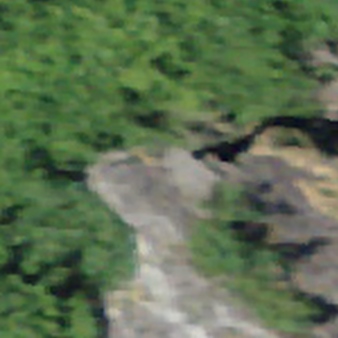
Label: other